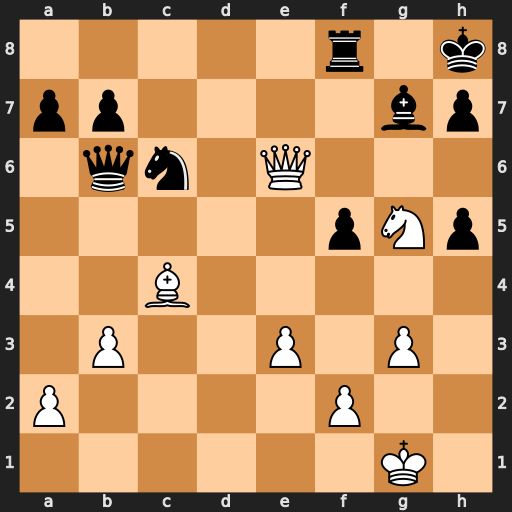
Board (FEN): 5r1k/pp4bp/1qn1Q3/5pNp/2B5/1P2P1P1/P4P2/6K1
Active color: w
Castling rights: -
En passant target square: -
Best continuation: Qg8+ Rxg8 Nf7#